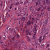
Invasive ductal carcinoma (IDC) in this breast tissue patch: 1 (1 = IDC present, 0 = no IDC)